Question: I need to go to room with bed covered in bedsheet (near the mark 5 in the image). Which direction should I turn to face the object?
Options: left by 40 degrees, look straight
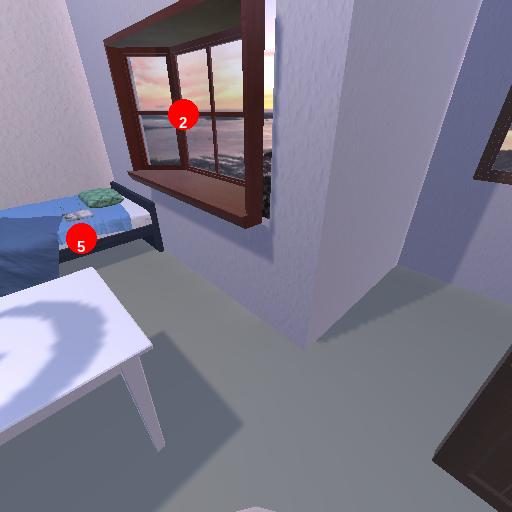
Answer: left by 40 degrees